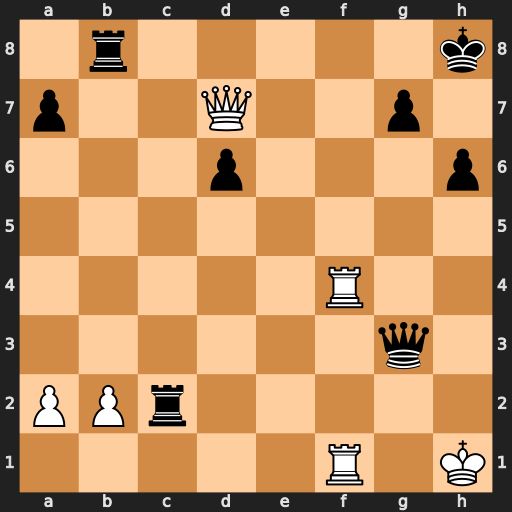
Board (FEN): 1r5k/p2Q2p1/3p3p/8/5R2/6q1/PPr5/5R1K
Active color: w
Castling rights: -
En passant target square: -
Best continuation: Rf8+ Kh7 Qf5+